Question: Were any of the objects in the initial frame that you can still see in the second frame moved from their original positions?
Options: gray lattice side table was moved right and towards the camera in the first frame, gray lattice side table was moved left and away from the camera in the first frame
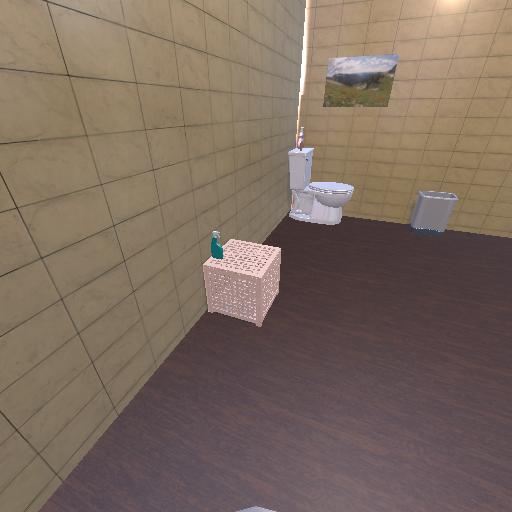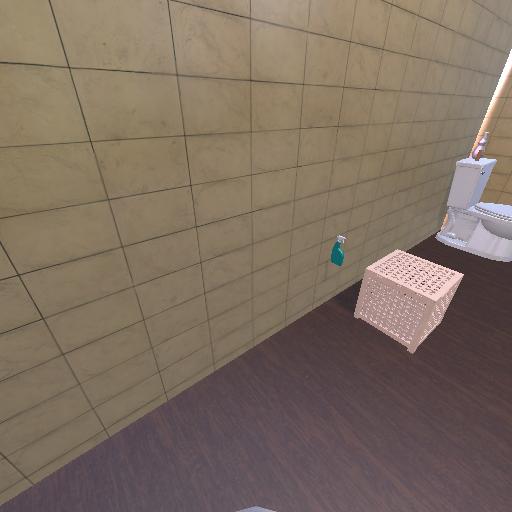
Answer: gray lattice side table was moved right and towards the camera in the first frame